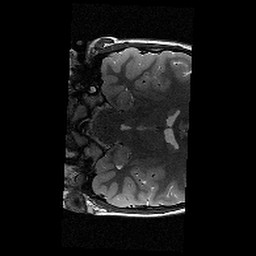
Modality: T2w
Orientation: coronal
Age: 11
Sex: female
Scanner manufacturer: siemens
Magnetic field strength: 3 T
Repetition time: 9.23 s
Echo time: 0.067 s